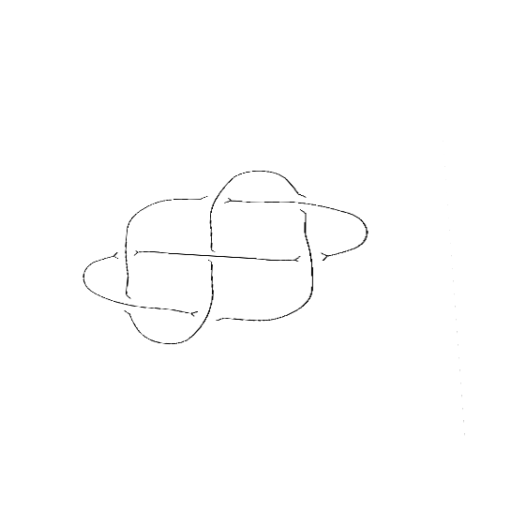
Crossing number: 7